I will show an image sequence of human cooking. I have annotated the images with numbered circles. Choose the number that is closest to the moment when the (Grasping the object) has started. You are a five-time world champion in this game. Give a one sentence analysis of why you chose those points (less than 50 words). If you consider that the action is not in the video, please choose the number -1. Provide your answer at the end in a json file of this format: {"points": []}
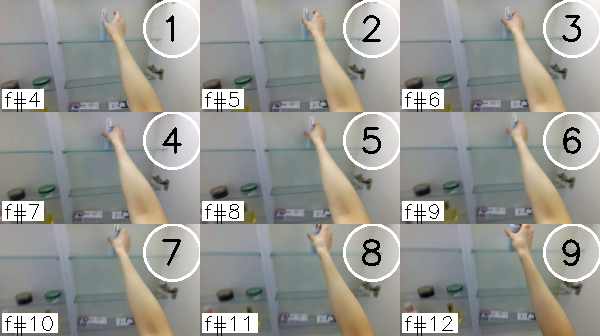
Frame 4 shows the clearest moment of hand-object contact.
{"points": [4]}